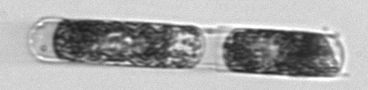
Label: Hemiaulus